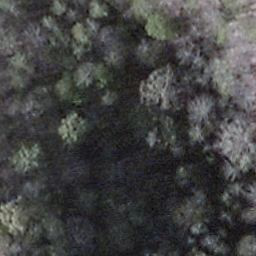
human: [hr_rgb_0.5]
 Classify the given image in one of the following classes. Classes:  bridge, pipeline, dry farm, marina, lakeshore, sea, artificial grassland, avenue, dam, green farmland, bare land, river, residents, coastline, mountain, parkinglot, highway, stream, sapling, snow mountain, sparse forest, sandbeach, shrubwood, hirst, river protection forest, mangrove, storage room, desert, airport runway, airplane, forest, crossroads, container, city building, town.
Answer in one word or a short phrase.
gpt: shrubwood